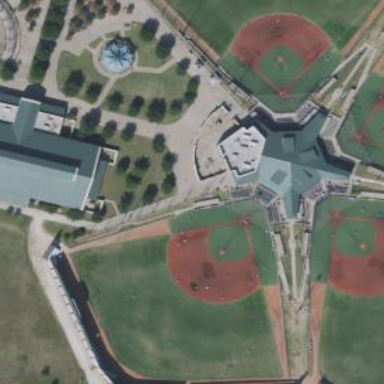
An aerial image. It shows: Baseball pitch for leisure land activities.